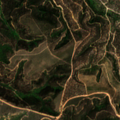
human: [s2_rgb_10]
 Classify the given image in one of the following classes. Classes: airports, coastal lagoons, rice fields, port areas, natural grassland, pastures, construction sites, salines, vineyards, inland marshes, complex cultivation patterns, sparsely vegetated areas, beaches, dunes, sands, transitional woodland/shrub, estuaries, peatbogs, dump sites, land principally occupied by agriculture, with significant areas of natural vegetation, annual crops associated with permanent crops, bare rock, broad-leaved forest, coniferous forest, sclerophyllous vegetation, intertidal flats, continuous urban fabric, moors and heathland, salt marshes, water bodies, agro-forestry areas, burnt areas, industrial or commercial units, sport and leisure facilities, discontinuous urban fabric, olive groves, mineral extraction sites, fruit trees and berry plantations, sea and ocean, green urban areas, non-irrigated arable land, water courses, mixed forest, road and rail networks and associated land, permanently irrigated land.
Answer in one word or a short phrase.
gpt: broad-leaved forest, transitional woodland/shrub